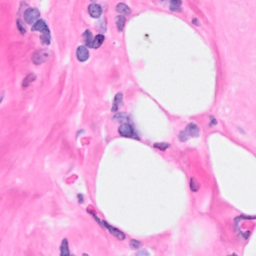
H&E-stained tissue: Breast